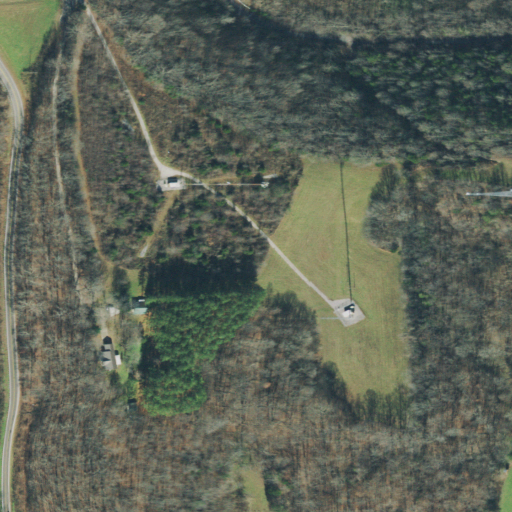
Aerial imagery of mountain in Tennessee named Round Hill containing deciduous forest, pasture, open development, evergreen forest, and mixed forest